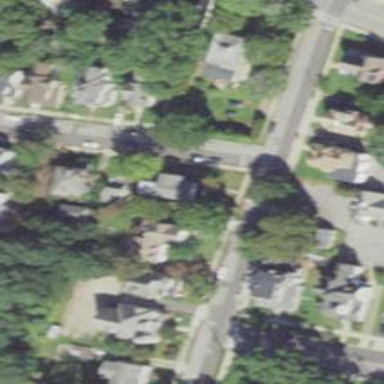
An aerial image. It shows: Neighbourhood designated as historic district.